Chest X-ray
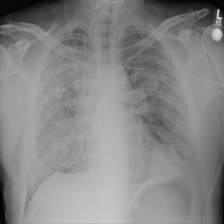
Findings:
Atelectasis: negative
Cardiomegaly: negative
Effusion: negative
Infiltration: positive
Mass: positive
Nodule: negative
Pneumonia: negative
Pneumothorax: negative
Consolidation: negative
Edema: negative
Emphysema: positive
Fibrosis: negative
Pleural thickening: negative
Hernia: negative